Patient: sex M, age 79
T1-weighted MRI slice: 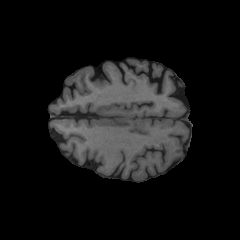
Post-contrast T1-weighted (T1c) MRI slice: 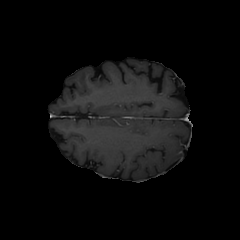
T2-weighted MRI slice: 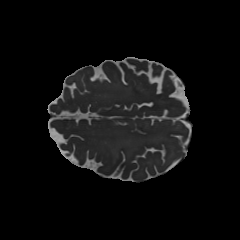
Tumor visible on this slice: yes
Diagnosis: Glioblastoma, IDH-wildtype
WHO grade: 4